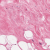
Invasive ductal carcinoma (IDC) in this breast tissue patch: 0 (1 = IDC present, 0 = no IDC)